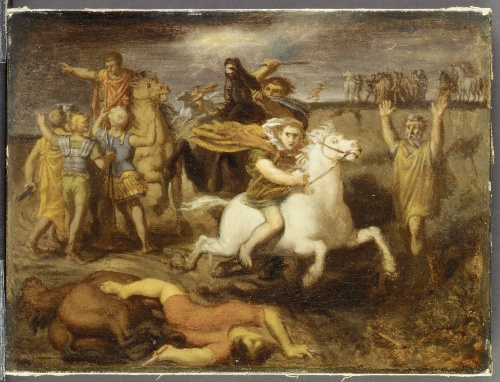
Title: Scene from the Gallic Wars: The Gaul Littavicus, Betraying the Roman Cause, Flees to Gergovie to Support Vercingétorix
Artist: Théodore Chassériau
Artist bio: French, Le Limon, Saint-Domingue, West Indies 1819–1856 Paris
Date: ca. 1838–40
Object type: Painting
Classification: Paintings
Medium: Oil on canvas
Dimensions: 13 1/2 x 17 3/4 in. (34.3 x 45.1 cm)
Department: European Paintings
Credit line: Gift of Lisa and William O'Reilly, 2001
Accession year: 2001
Repository: Metropolitan Museum of Art, New York, NY
Tags: Horses|Men|Battles